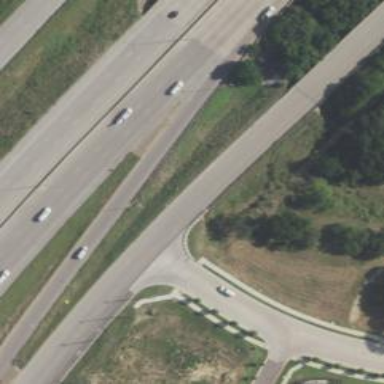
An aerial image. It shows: Secondary road with frontage road alongside.